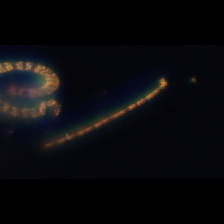
Taxon: Diatom_aggregate
Group: Diatoms